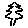
Label: tree